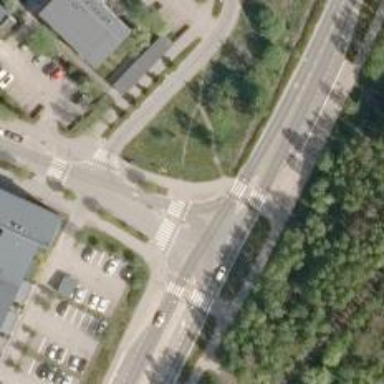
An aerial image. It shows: Asphalt cycleway.